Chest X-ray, PA view. Patient: 22 years old, sex F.
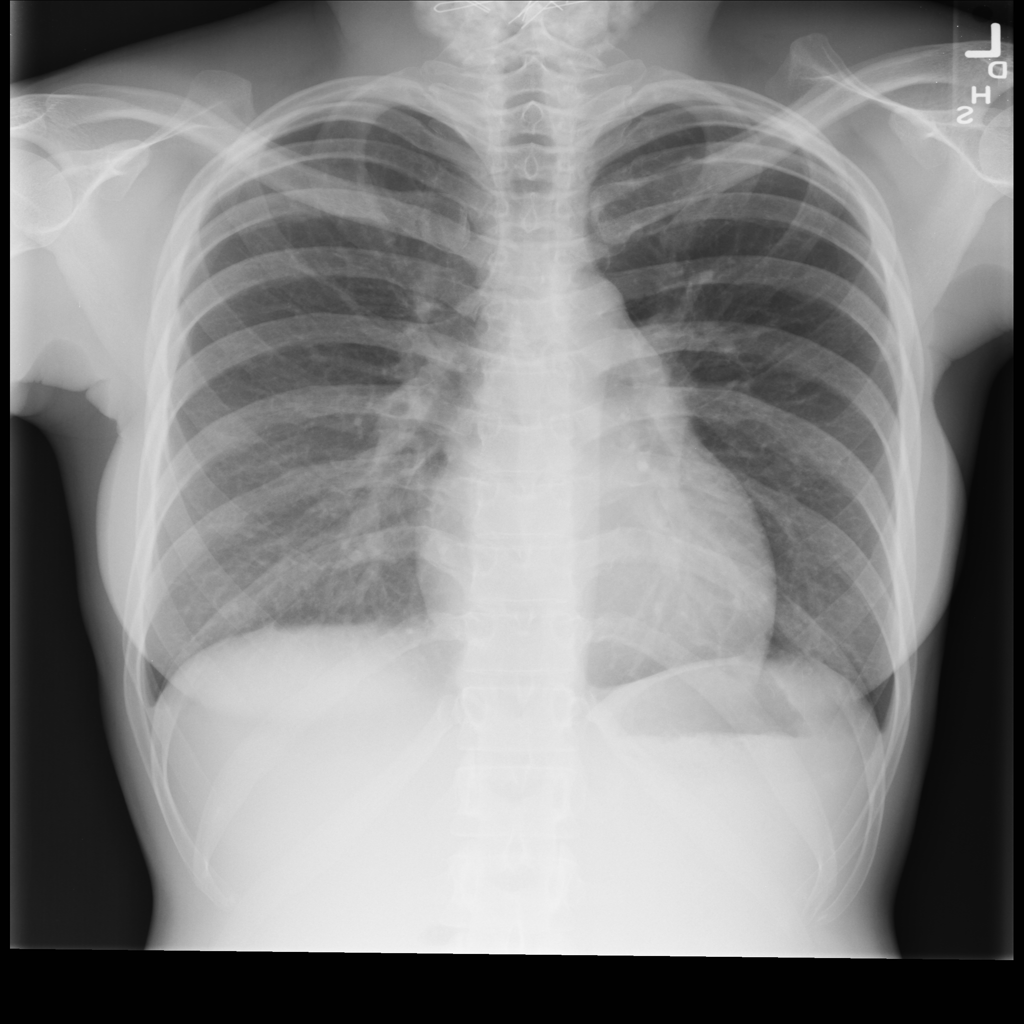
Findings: No Finding